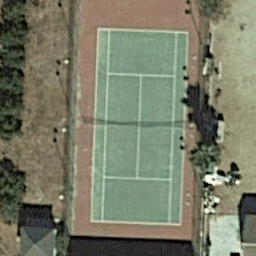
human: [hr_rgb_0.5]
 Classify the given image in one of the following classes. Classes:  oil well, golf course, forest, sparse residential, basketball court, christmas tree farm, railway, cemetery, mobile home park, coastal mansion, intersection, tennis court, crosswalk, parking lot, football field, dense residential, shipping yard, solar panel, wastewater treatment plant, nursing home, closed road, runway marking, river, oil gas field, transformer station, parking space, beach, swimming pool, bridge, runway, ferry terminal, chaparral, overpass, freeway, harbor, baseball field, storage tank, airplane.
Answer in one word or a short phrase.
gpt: tennis court